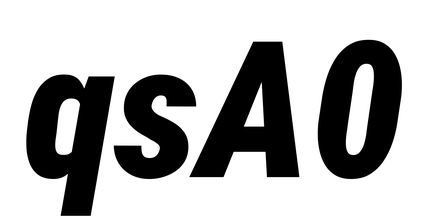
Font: Roboto-Italic_Condensed_Black_Italic